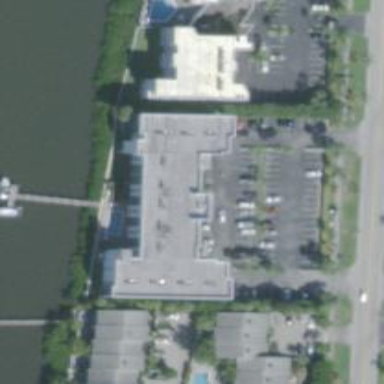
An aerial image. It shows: Public building.